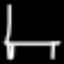
Label: chair